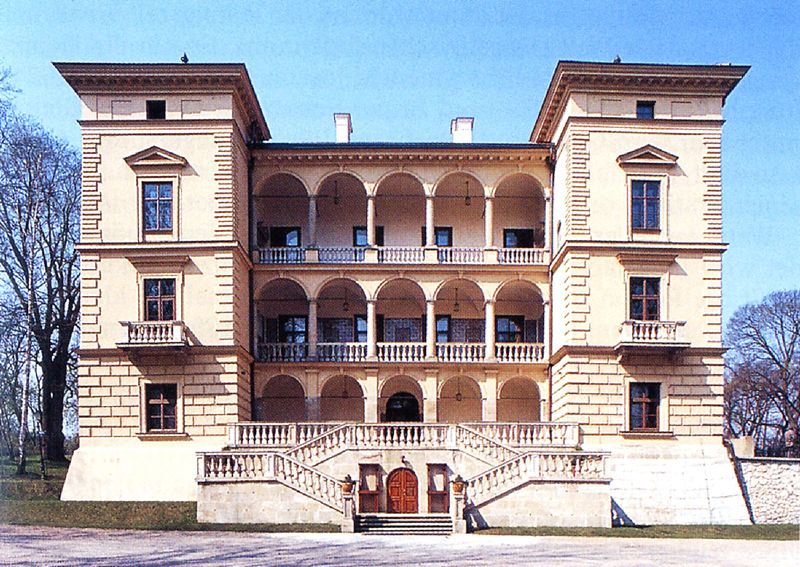
Titel: Wola Justowska, Willa Decjusza
Künstler: Julius Decius
Standort: Krakau, Wola Justowska (EU - PL)
Schlagwörter: fenster, licht, säulen, tür, gebäude, park, schloss, architektur, brüstung, renaissance, garten, balkon, fassade, italien, giebel, treppe, treppen, geländer, stufen, foto, bögen, eingang, palast, arkaden, villa, emporen, doppeltreppe, italiensich, empores